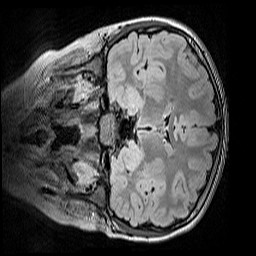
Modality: FLAIR
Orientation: coronal
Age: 9
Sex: female
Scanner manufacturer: siemens
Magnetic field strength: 3 T
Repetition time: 5 s
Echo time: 0.388 s